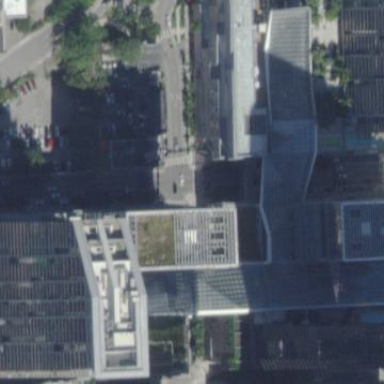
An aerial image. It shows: Mall building.